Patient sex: M
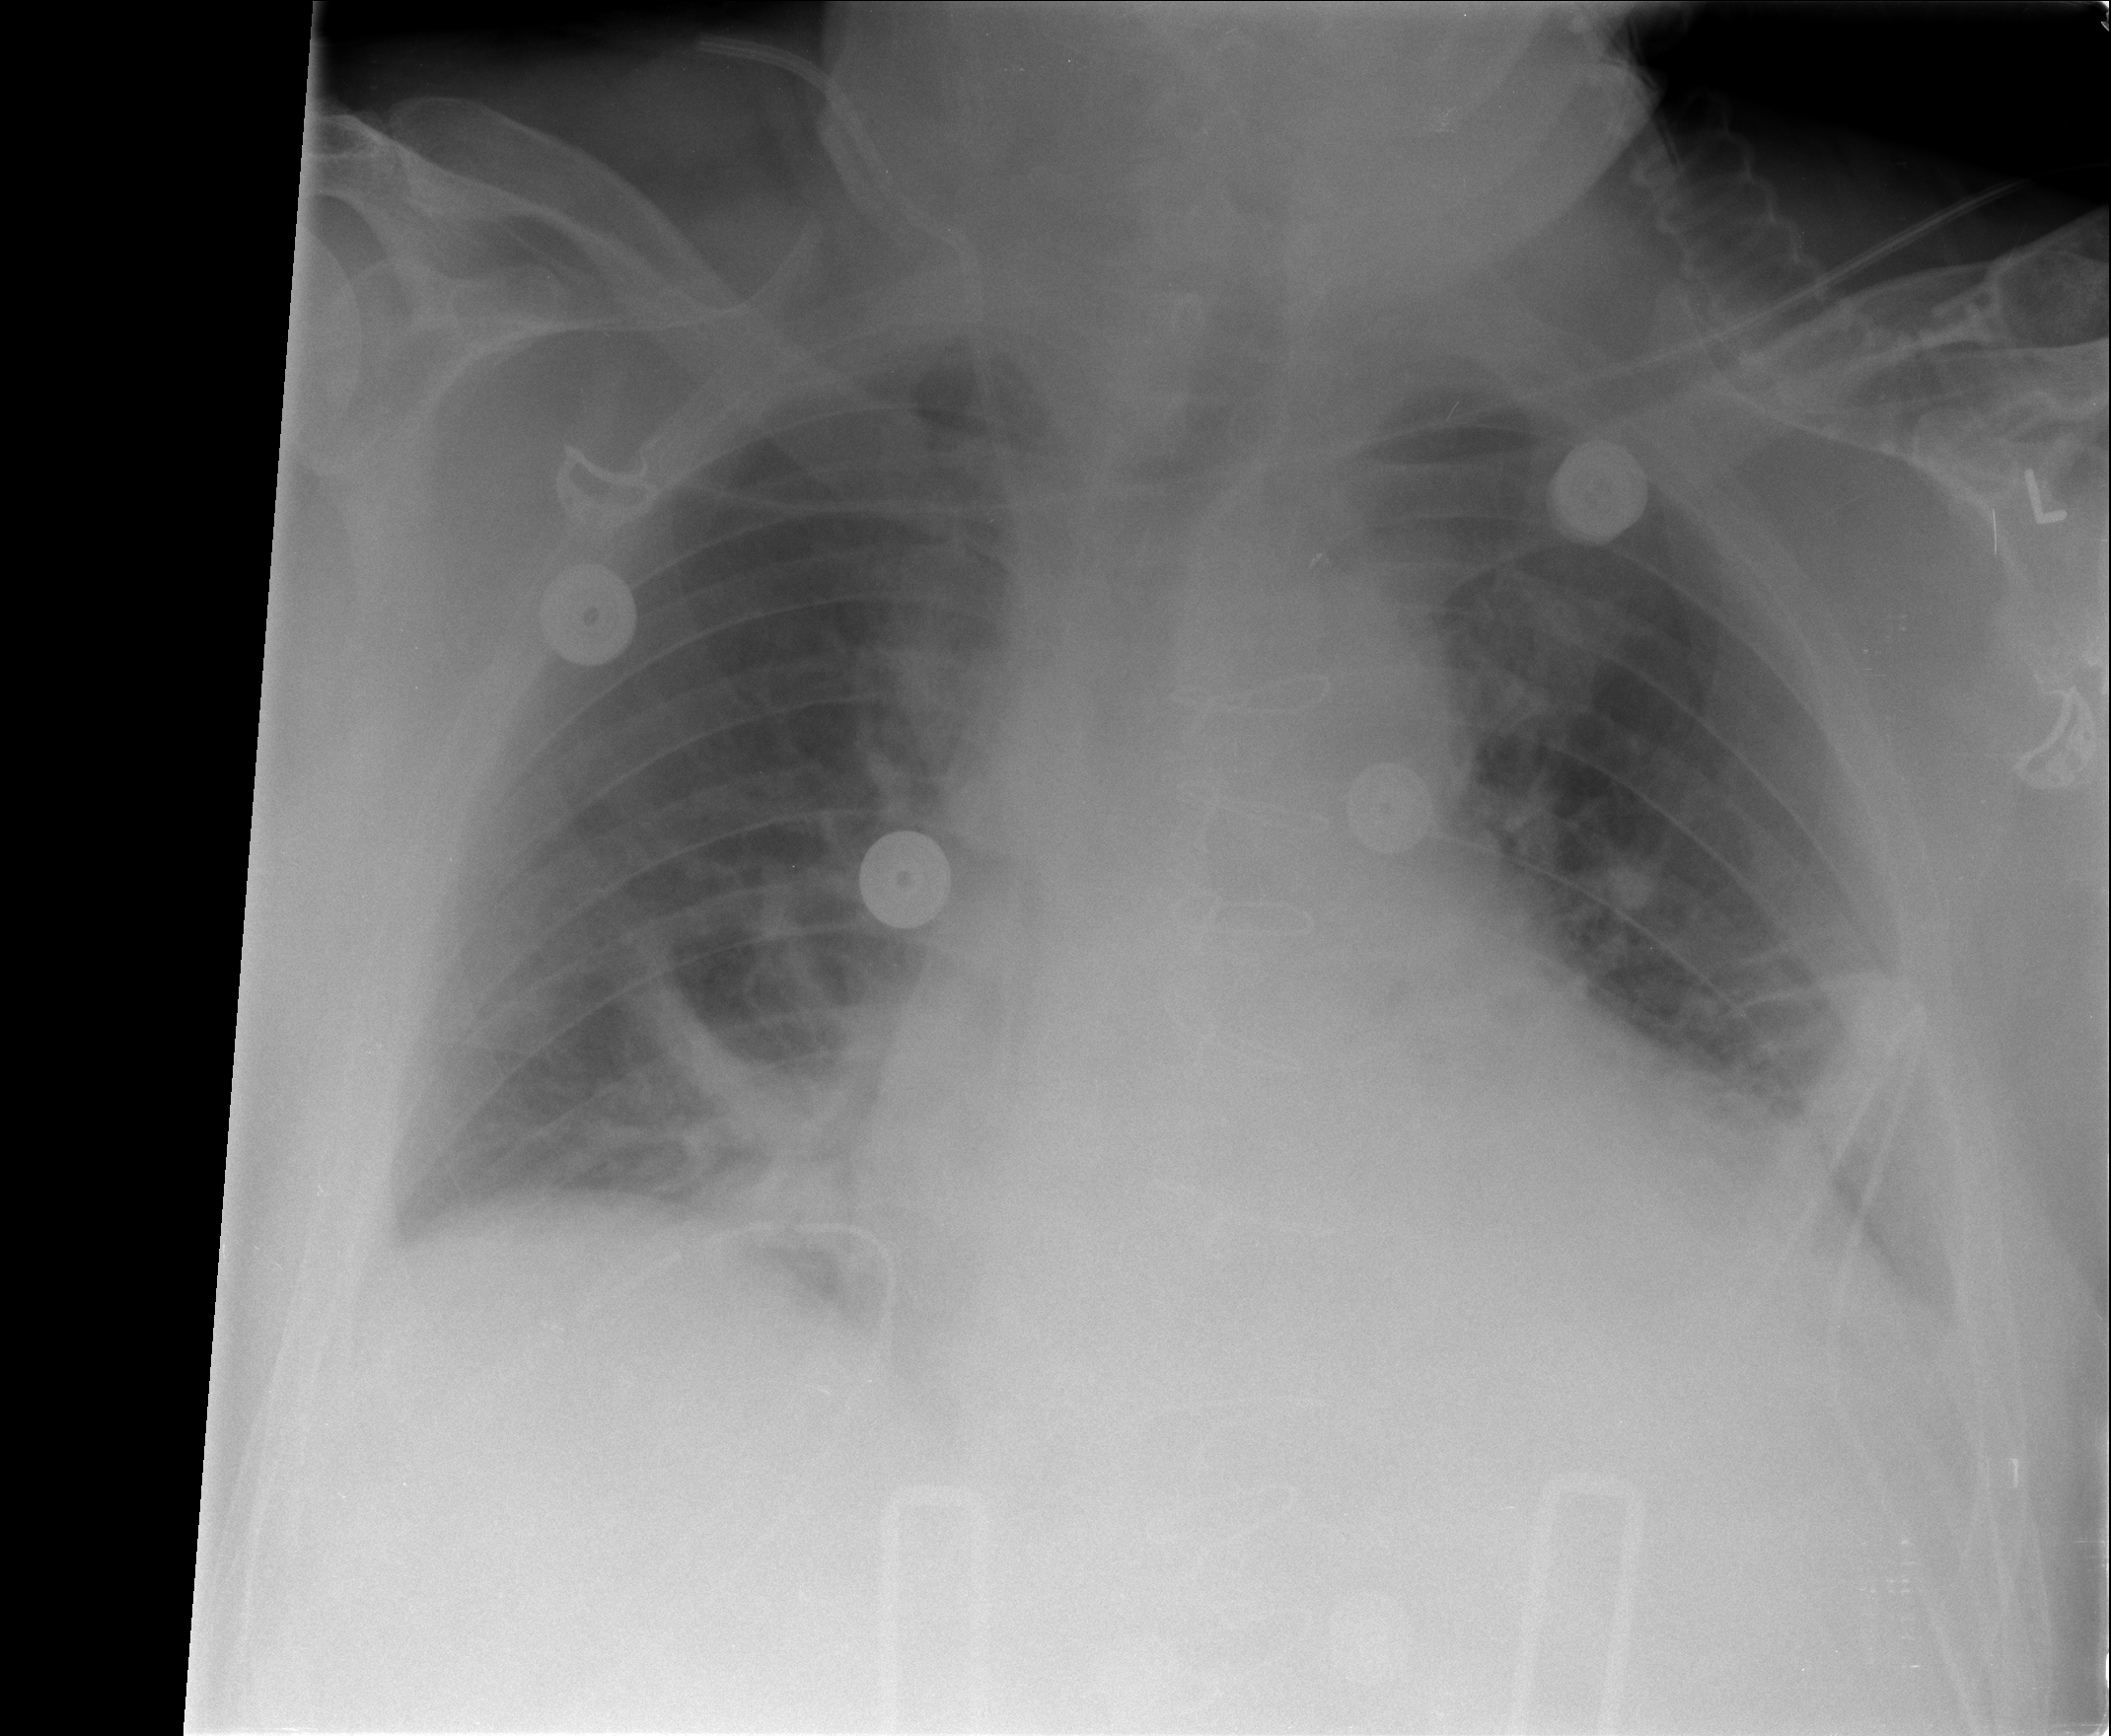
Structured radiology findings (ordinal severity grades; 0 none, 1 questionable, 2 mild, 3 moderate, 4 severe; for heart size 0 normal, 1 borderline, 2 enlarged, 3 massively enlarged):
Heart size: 2
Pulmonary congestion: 1
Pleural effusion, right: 0
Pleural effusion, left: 1
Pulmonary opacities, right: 2
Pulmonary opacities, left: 0
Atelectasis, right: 2
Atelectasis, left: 2